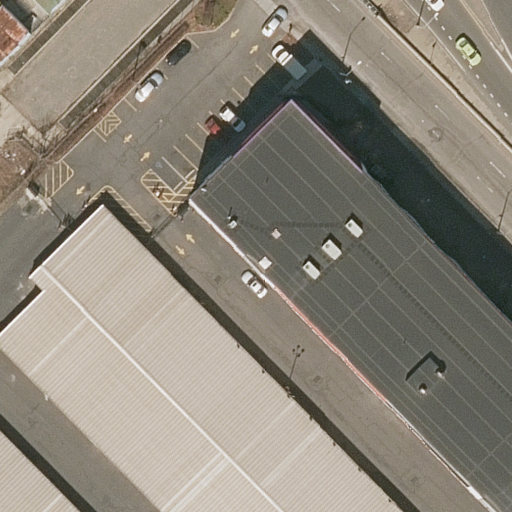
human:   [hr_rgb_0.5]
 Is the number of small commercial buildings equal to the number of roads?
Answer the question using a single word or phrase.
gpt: no

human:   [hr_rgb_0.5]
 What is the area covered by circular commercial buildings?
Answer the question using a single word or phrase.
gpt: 0m2

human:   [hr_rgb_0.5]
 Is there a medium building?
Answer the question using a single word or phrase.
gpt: yes

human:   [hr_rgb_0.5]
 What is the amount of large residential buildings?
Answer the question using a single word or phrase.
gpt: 0

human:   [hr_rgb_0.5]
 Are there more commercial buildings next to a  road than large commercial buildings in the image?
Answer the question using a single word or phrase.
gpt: no

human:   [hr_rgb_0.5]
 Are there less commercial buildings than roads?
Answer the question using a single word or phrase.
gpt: yes

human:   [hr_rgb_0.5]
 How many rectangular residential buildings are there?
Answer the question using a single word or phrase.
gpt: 3

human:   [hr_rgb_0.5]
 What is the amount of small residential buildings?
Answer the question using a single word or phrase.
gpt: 1

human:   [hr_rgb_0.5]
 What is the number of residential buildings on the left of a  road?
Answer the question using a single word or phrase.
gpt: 2

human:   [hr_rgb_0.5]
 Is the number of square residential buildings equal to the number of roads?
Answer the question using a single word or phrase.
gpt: no

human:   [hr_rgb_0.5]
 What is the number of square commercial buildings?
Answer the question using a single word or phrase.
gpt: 0

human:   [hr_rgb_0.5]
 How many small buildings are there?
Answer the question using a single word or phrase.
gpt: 1

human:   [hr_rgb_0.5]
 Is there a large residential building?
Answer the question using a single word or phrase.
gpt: no

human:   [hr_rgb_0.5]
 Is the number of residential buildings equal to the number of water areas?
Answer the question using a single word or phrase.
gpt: no

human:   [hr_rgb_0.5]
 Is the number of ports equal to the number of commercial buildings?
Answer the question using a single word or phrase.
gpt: yes

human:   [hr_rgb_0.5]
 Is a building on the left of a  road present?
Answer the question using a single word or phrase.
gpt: yes

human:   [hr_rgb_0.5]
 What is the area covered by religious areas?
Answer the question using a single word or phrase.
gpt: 0m2

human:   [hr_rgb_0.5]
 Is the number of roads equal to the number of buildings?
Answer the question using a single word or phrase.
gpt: no

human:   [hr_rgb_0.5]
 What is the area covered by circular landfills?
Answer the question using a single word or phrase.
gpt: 0m2

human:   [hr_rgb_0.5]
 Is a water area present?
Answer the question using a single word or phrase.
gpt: no

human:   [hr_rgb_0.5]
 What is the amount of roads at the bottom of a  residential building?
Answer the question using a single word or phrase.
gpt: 1

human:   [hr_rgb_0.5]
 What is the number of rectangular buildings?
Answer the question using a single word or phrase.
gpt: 3

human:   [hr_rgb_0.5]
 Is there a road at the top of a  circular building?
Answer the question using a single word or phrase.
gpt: no

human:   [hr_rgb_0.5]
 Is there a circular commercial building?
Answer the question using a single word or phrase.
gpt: no

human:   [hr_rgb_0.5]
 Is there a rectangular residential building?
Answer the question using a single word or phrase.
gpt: yes

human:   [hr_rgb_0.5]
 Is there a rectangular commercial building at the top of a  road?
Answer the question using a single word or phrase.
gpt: no

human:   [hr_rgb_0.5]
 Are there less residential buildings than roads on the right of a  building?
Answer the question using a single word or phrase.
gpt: yes

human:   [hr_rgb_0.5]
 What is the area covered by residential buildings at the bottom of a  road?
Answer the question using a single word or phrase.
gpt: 529m2

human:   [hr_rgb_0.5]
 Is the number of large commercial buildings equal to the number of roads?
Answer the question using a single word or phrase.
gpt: no

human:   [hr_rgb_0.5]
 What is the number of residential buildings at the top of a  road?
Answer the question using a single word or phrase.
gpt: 1

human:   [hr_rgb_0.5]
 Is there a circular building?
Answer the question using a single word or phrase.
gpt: no

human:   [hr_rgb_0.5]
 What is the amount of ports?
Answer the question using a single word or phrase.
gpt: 0

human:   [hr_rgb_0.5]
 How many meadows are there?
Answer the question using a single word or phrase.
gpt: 0

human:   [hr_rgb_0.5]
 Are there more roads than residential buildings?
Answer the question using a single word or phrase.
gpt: yes

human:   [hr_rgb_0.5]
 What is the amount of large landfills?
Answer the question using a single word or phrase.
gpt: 0

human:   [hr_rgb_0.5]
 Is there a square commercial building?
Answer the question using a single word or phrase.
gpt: no